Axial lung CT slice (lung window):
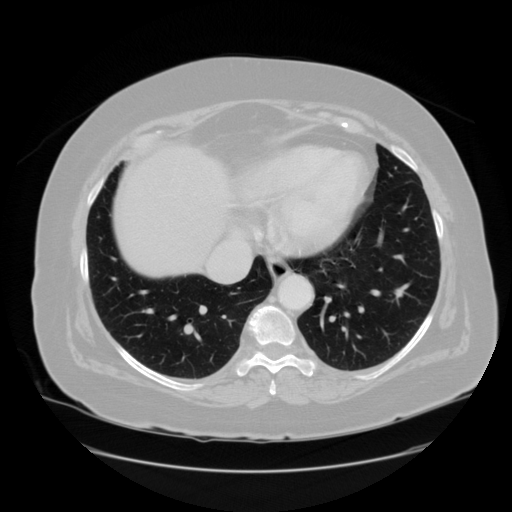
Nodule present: no